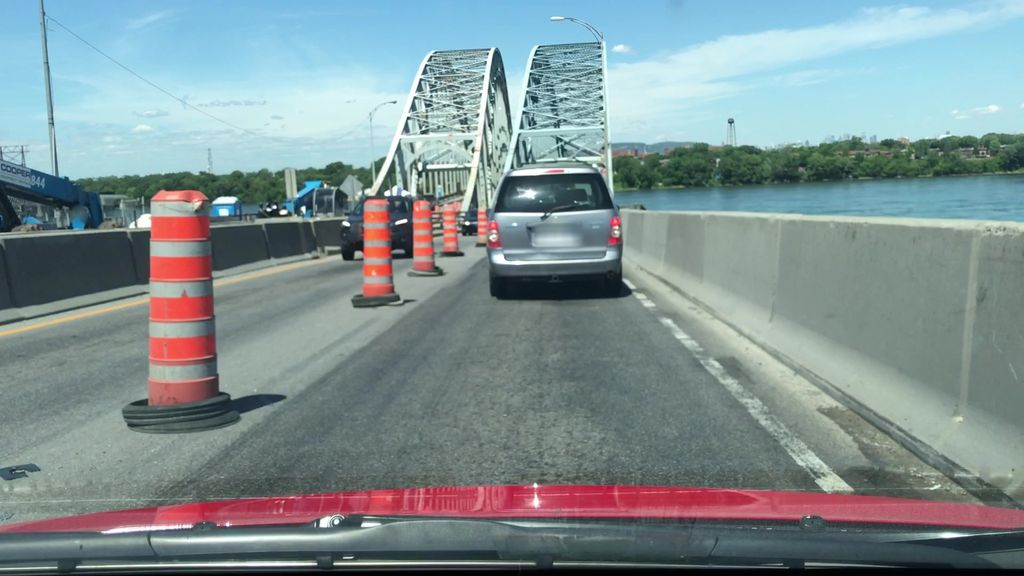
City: montreal